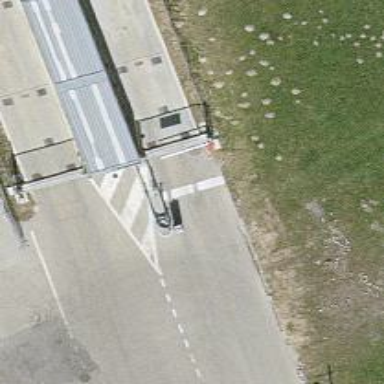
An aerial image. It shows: Lift gate barrier.